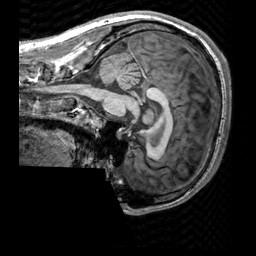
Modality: T1w
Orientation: sagittal
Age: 24
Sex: male
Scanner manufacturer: siemens
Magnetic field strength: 3 T
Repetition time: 2.3 s
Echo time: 0.00303 s